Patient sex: M
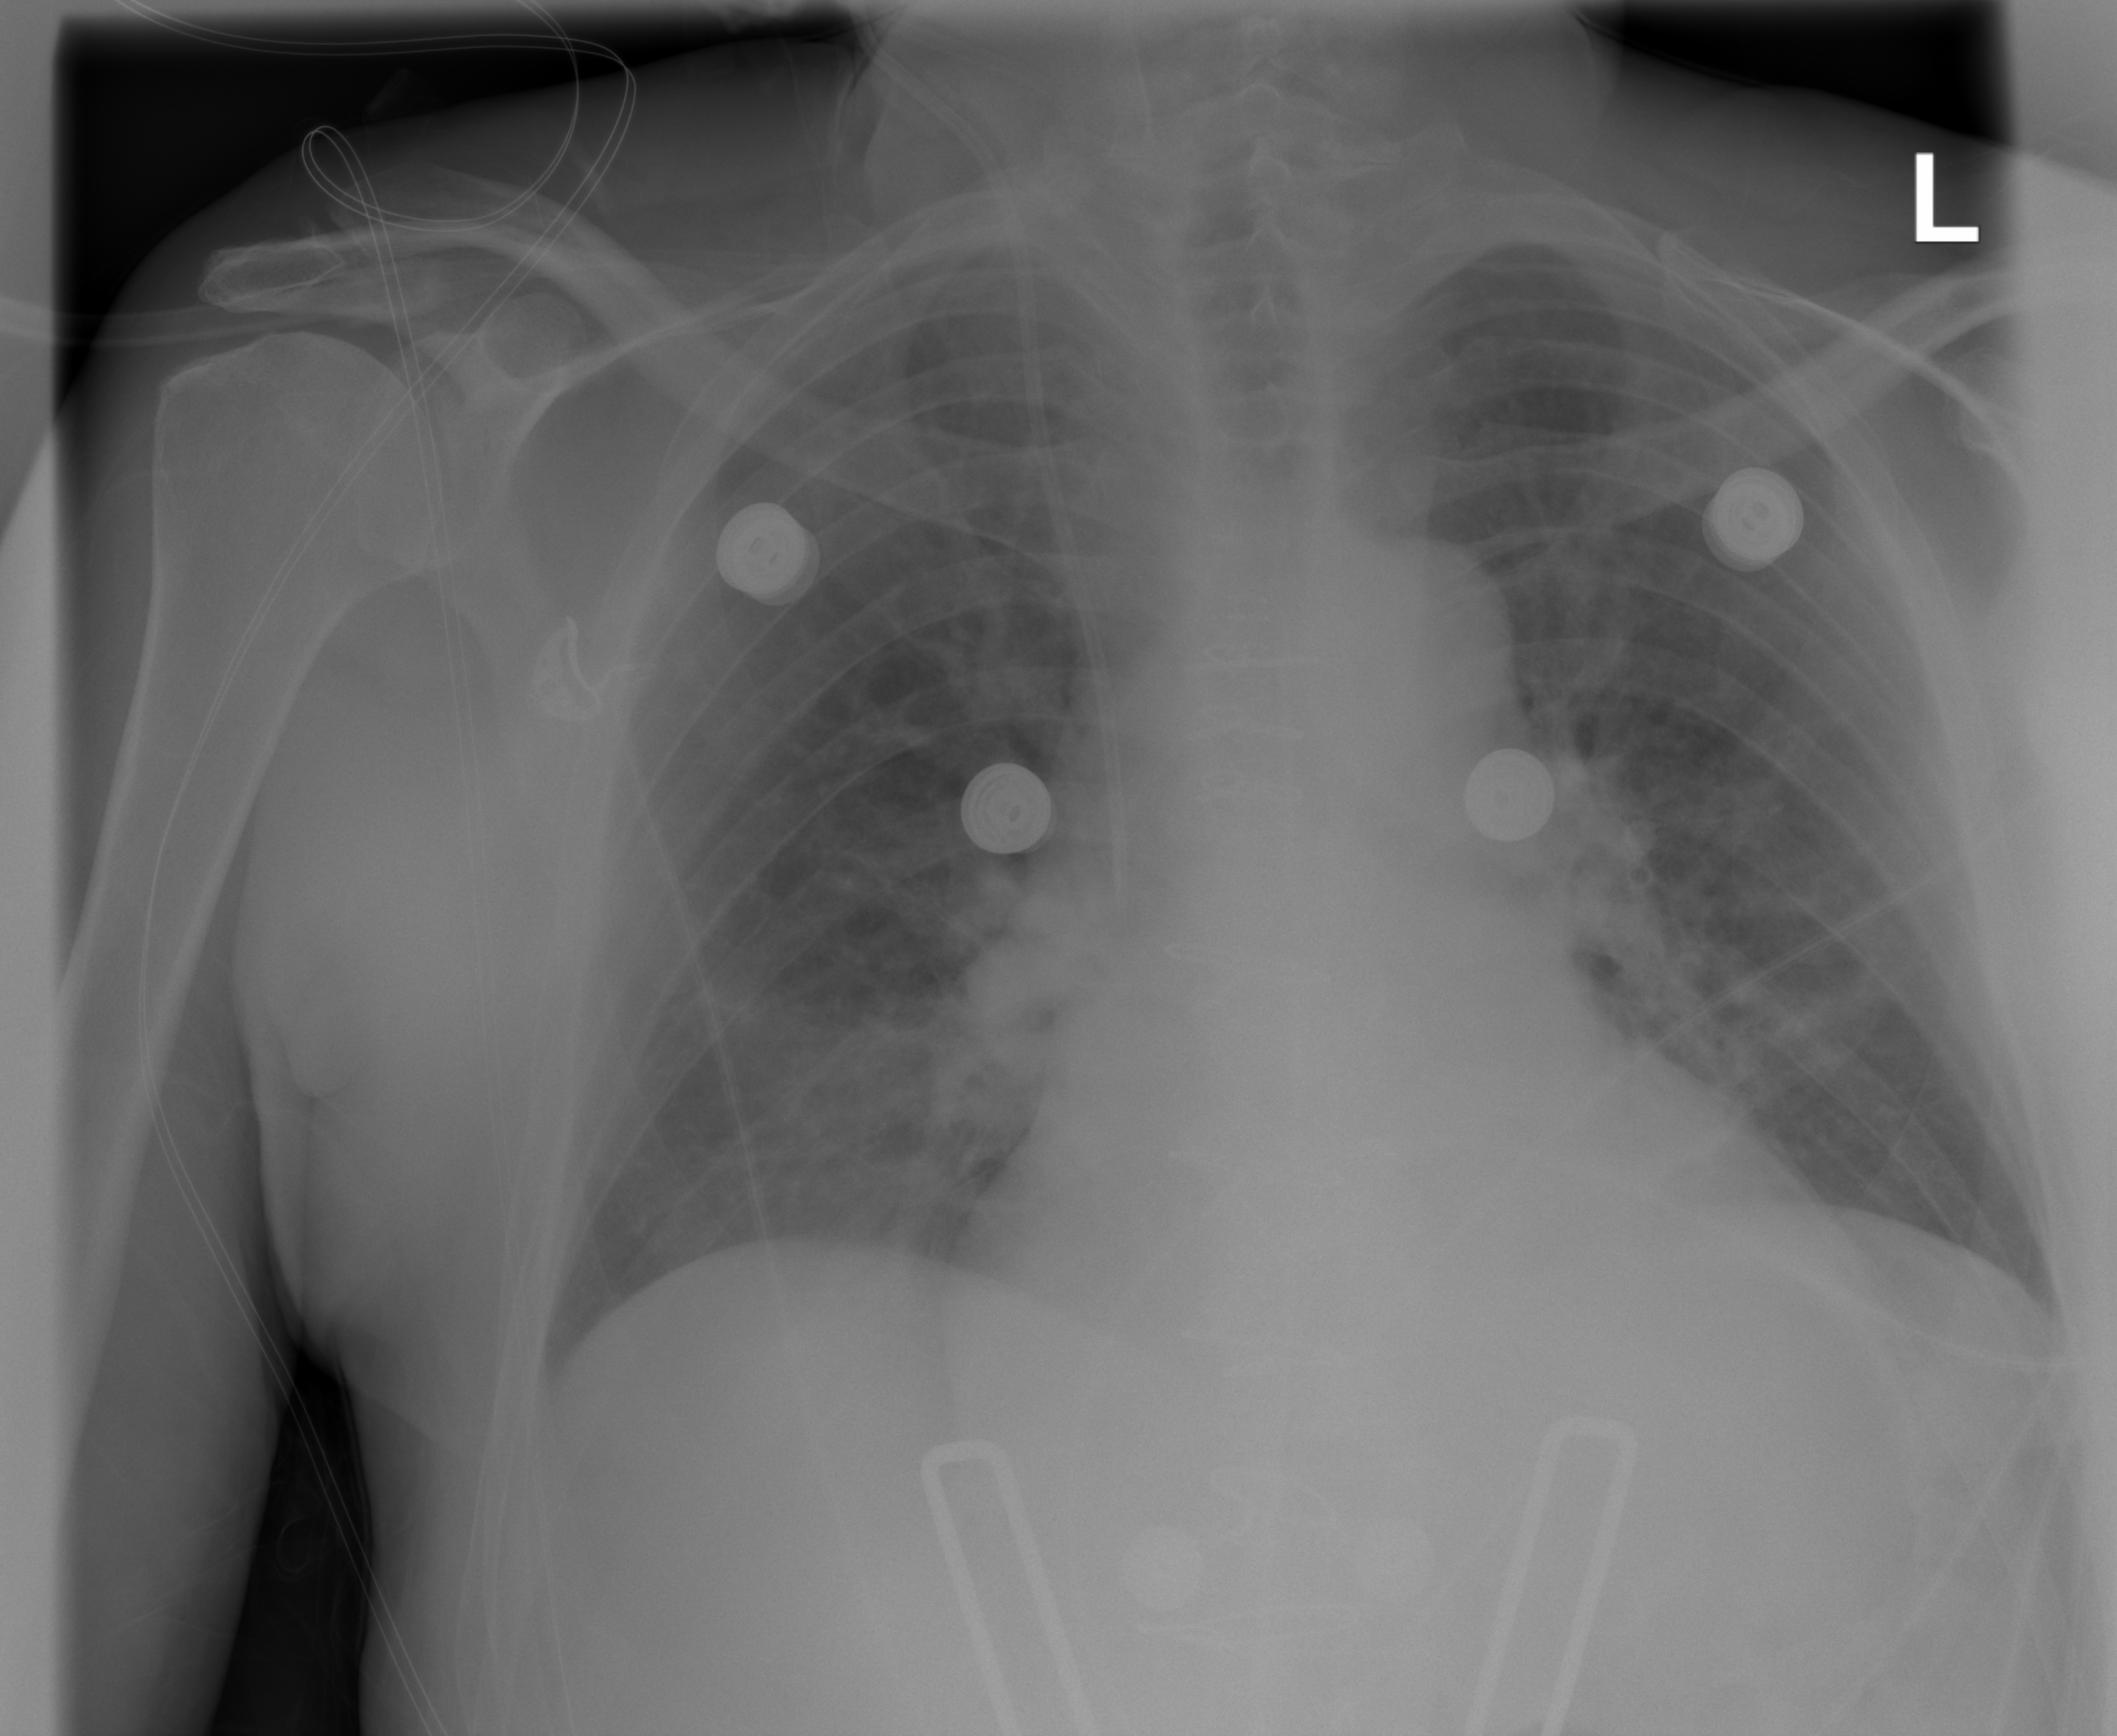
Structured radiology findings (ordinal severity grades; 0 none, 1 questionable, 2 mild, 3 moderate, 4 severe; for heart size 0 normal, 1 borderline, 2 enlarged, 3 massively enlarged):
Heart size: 0
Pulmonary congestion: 2
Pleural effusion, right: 0
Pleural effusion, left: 0
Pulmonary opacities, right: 2
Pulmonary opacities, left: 2
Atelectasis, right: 0
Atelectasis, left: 0